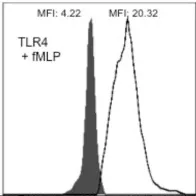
ROS production and apoptosis of PMNs from controls and patient. ROS production by PMNs was studied by DHE oxidation. ROS production by PMNs was measured after pretreatment of whole-blood samples for 45 min with TLR4 agonist and incubation for 5 min with fMLP (10-6 M). One histogram representative of ROS production by stimulated PMNs from control (white) and patient (Dec 2013) (black).
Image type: chart (chart)